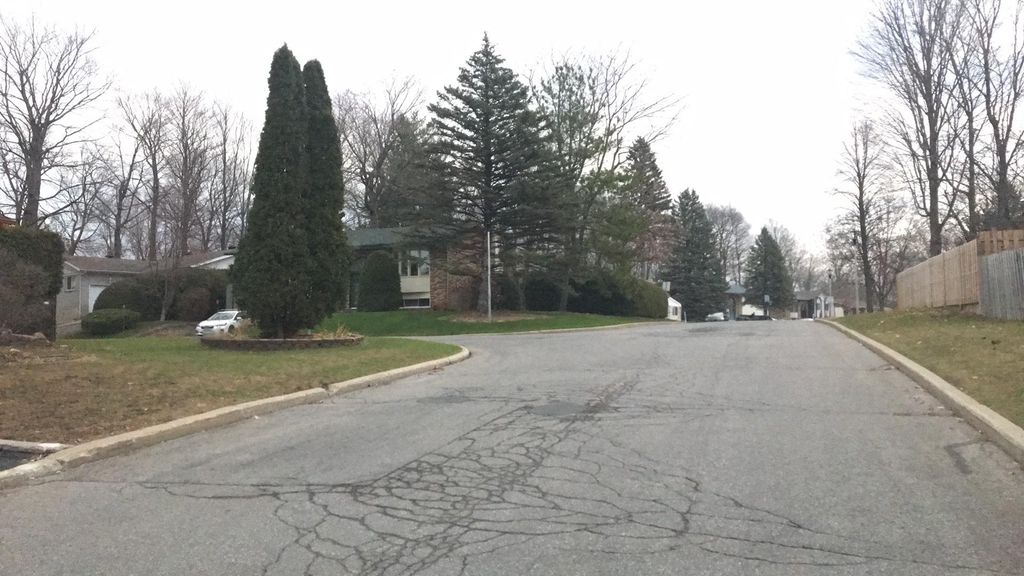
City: montreal